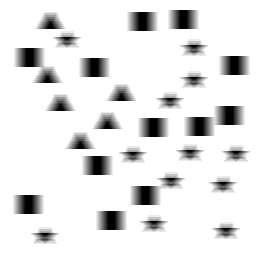
Squares: 12
Triangles: 6
Stars: 12
Total shapes: 30